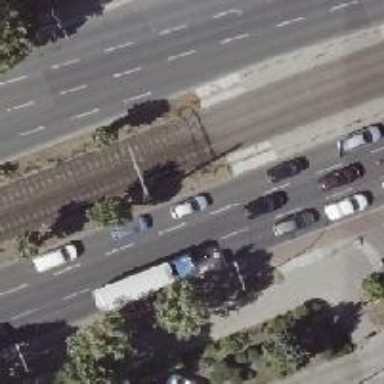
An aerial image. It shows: Footway that serves as traffic island.